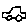
Label: car